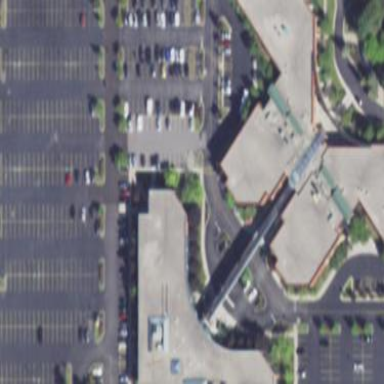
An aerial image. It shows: Commercial building.